Field crop: maize
Growth stage: 1
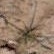
Species: salsola